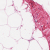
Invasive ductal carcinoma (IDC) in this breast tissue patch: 0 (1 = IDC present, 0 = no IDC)